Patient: sex M, age 58
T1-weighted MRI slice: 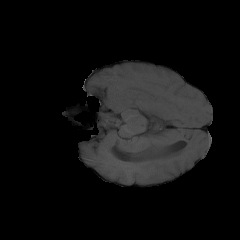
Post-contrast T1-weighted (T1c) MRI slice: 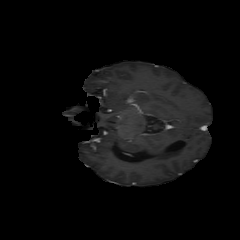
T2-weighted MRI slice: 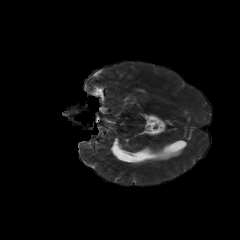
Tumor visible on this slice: no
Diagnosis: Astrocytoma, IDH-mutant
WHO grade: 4